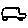
Label: car